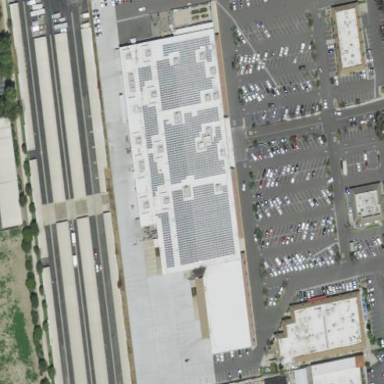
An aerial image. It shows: Department store building.